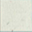
Piece: xx